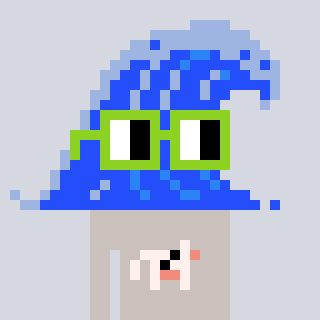
a pixel art character with square light green glasses, a wave-shaped head and a foggrey-colored body on a cool background